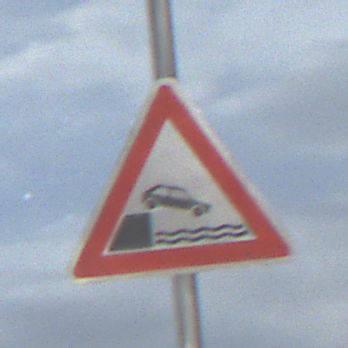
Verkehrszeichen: Ufer
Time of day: Night
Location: Outdoor (Nature)
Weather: Overcast
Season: NotSpecified
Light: Artificial